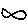
Label: fish